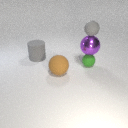
large purple metal sphere below small gray rubber sphere